Question: My system : xp + gvim+node.js
I have open gvim to edit a javascript sentence ,the file has no name yet.
'''
print(sum(range(1, 10)));
'''
when i input
'''
:w !node
'''
I get the error outputs :
'''
C:\WINDOWS\system32\cmd.exe /c ( node ^<C:\DOCUME~1\sanya\LOCALS~1\Temp\VIi8C.tmp)
print(sum(range(1, 10)));
^
ReferenceError: range is not defined
at [stdin]:1:11
at Object.<anonymous> ([stdin]-wrapper:6:22)
at Module._compile (module.js:456:26)
at evalScript (node.js:532:25)
at ReadStream.<anonymous> (node.js:154:11)
at ReadStream.EventEmitter.emit (events.js:117:20)
at _stream_readable.js:920:16
at process._tickCallback (node.js:415:13)
shell returned 8
Hit any key to close this window...
'''
How can i fix the error?
when i change the 'print(sum(range(1, 10)));' into 'print("hallo world");' in gvim ,and input 'w ! node',i got the same output?
why in javasript window in eloquentjavascript.net/chapter1.html ,i can get right answer?

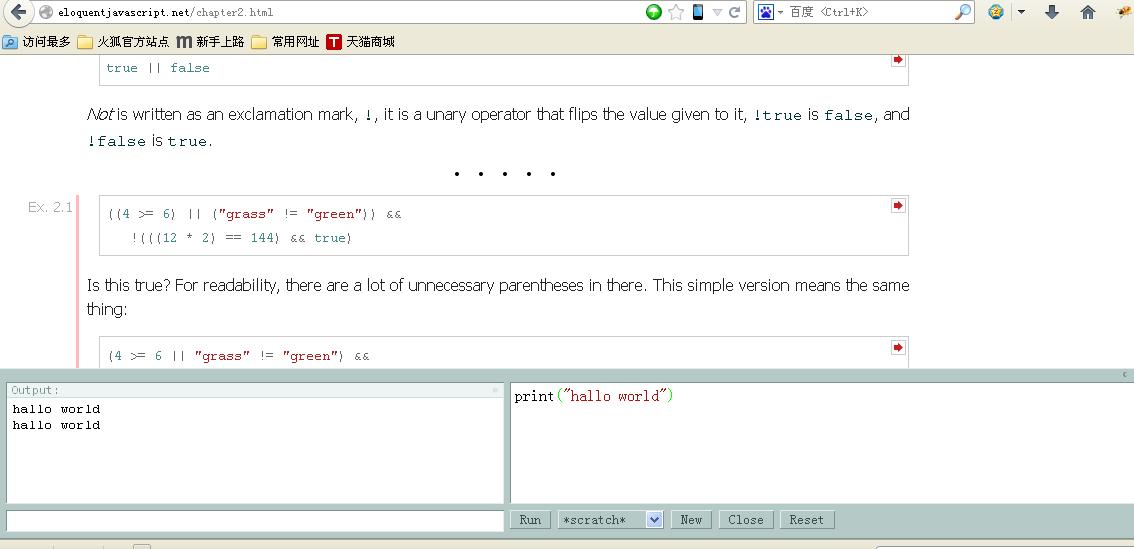
Answer: ### You must define the "range", "sum", and "print" functions.
Once you do that your JavaScript code will be executable by the node interpreter.
Also, the use of gvim is irrelevant here. Running that code from the command line will have the same results.